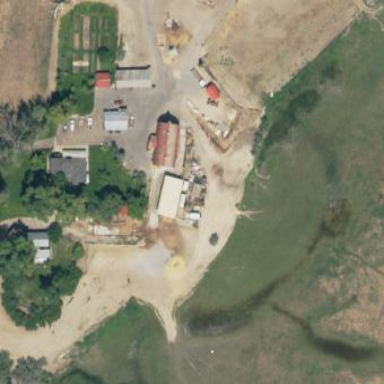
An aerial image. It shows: Farmyard with historic farm.